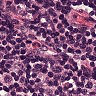
Metastatic tissue present: no